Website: bh-photo
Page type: payment
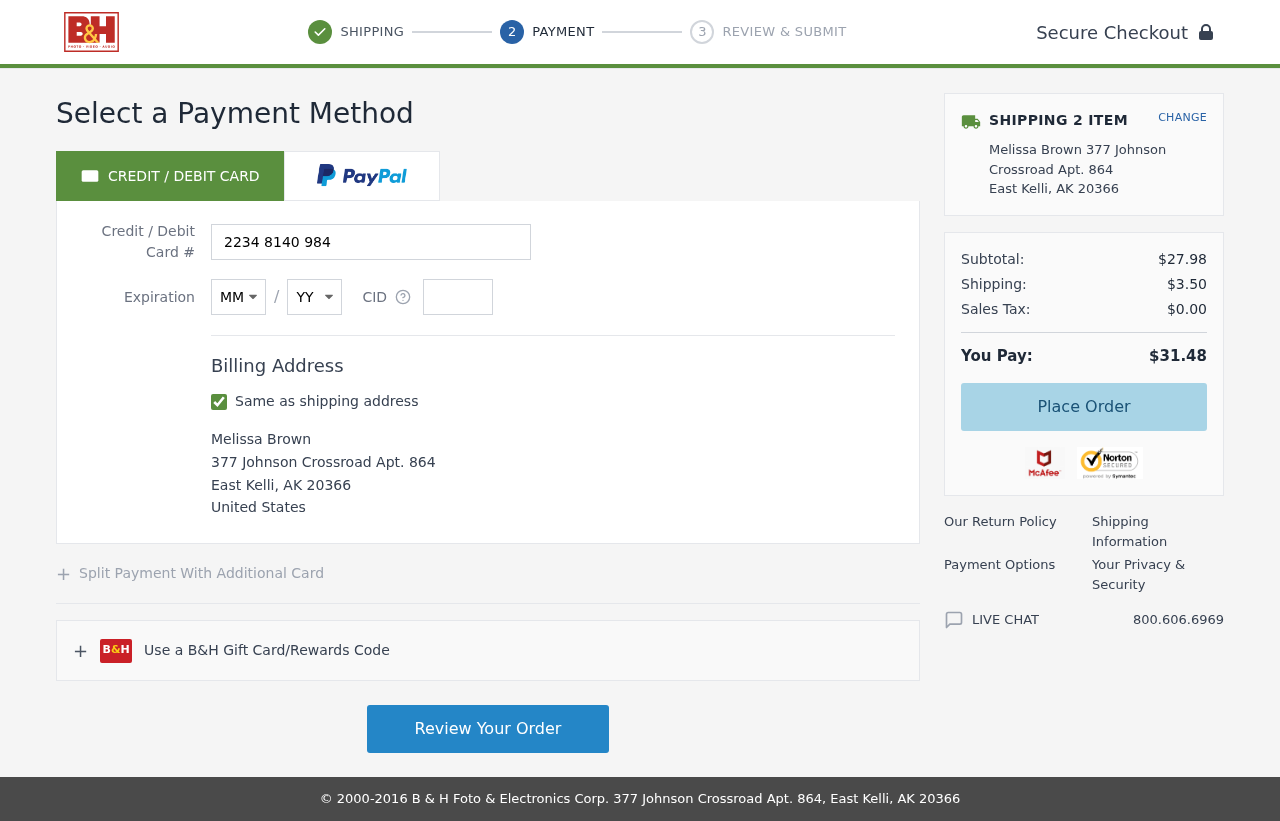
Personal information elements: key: PII_CARD_CVV
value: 793
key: PII_CARD_EXPIRY_MONTH
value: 04
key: PII_CARD_EXPIRY_YEAR
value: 30
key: PII_CARD_NUMBER
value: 2234 8140 9841 0168
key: PII_CITY
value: East Kelli
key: PII_COUNTRY
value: United States
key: PII_FULLNAME
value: Melissa Brown
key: PII_POSTCODE
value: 20366
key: PII_STATE_ABBR
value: AK
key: PII_STREET
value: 377 Johnson Crossroad Apt. 864
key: PII_FULLNAME2
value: Melissa Brown
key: PII_STREET2
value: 377 Johnson Crossroad Apt. 864
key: PII_CITY2
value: East Kelli
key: PII_STATE_ABBR2
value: AK
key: PII_POSTCODE2
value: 20366
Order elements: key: ORDER_NUM_ITEMS
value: SHIPPING 2 ITEM
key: ORDER_SUBTOTAL
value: $27.98
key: ORDER_SHIPPING_COST
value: $3.50
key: ORDER_TAX
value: $0.00
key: ORDER_TOTAL
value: $31.48